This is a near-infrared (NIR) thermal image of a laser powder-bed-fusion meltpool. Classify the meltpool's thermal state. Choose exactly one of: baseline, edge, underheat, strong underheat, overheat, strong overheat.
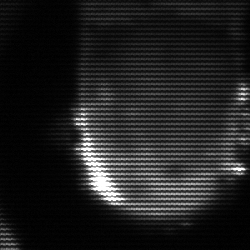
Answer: baseline